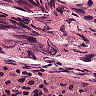
Metastatic tissue present: yes